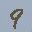
Label: 9